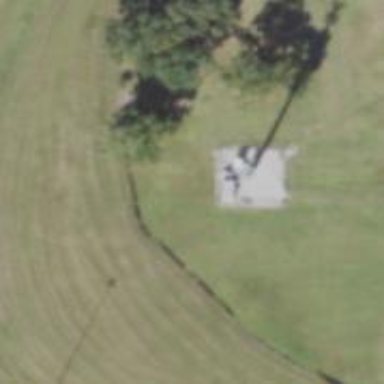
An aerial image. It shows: Communication mast tower.